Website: apple-inc
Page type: account-selection
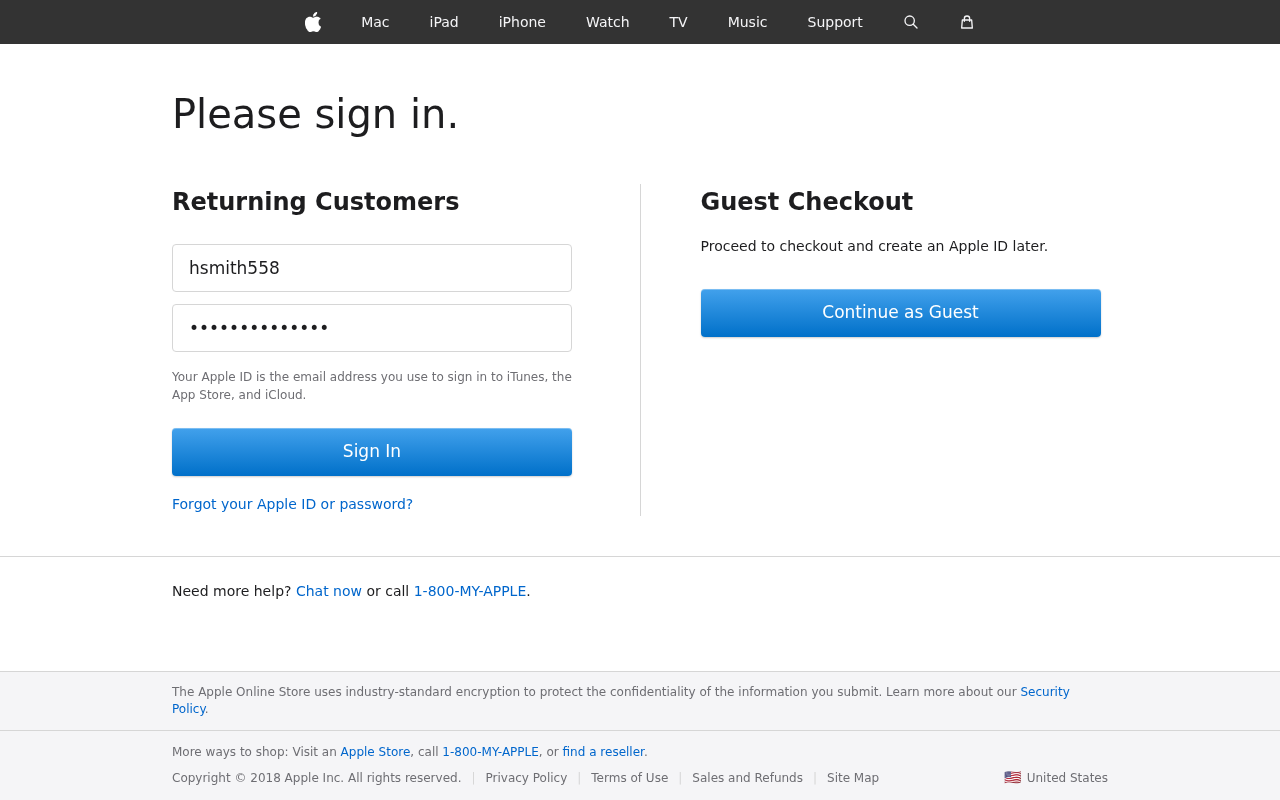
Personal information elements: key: PII_LOGIN_USERNAME
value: hsmith558